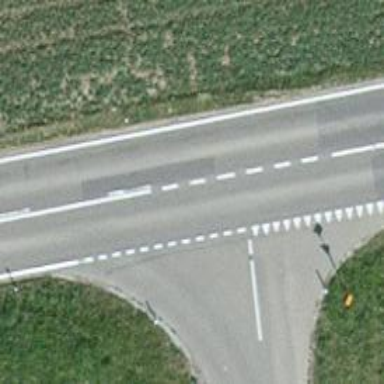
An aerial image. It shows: Secondary road with asphalt surface.